Field crop: maize
Growth stage: 2
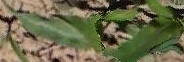
Species: maize